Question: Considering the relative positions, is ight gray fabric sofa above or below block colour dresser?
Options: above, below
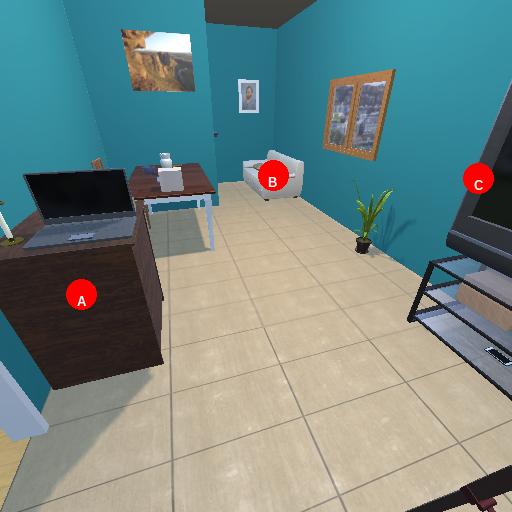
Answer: above